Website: walmart
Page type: billing-address
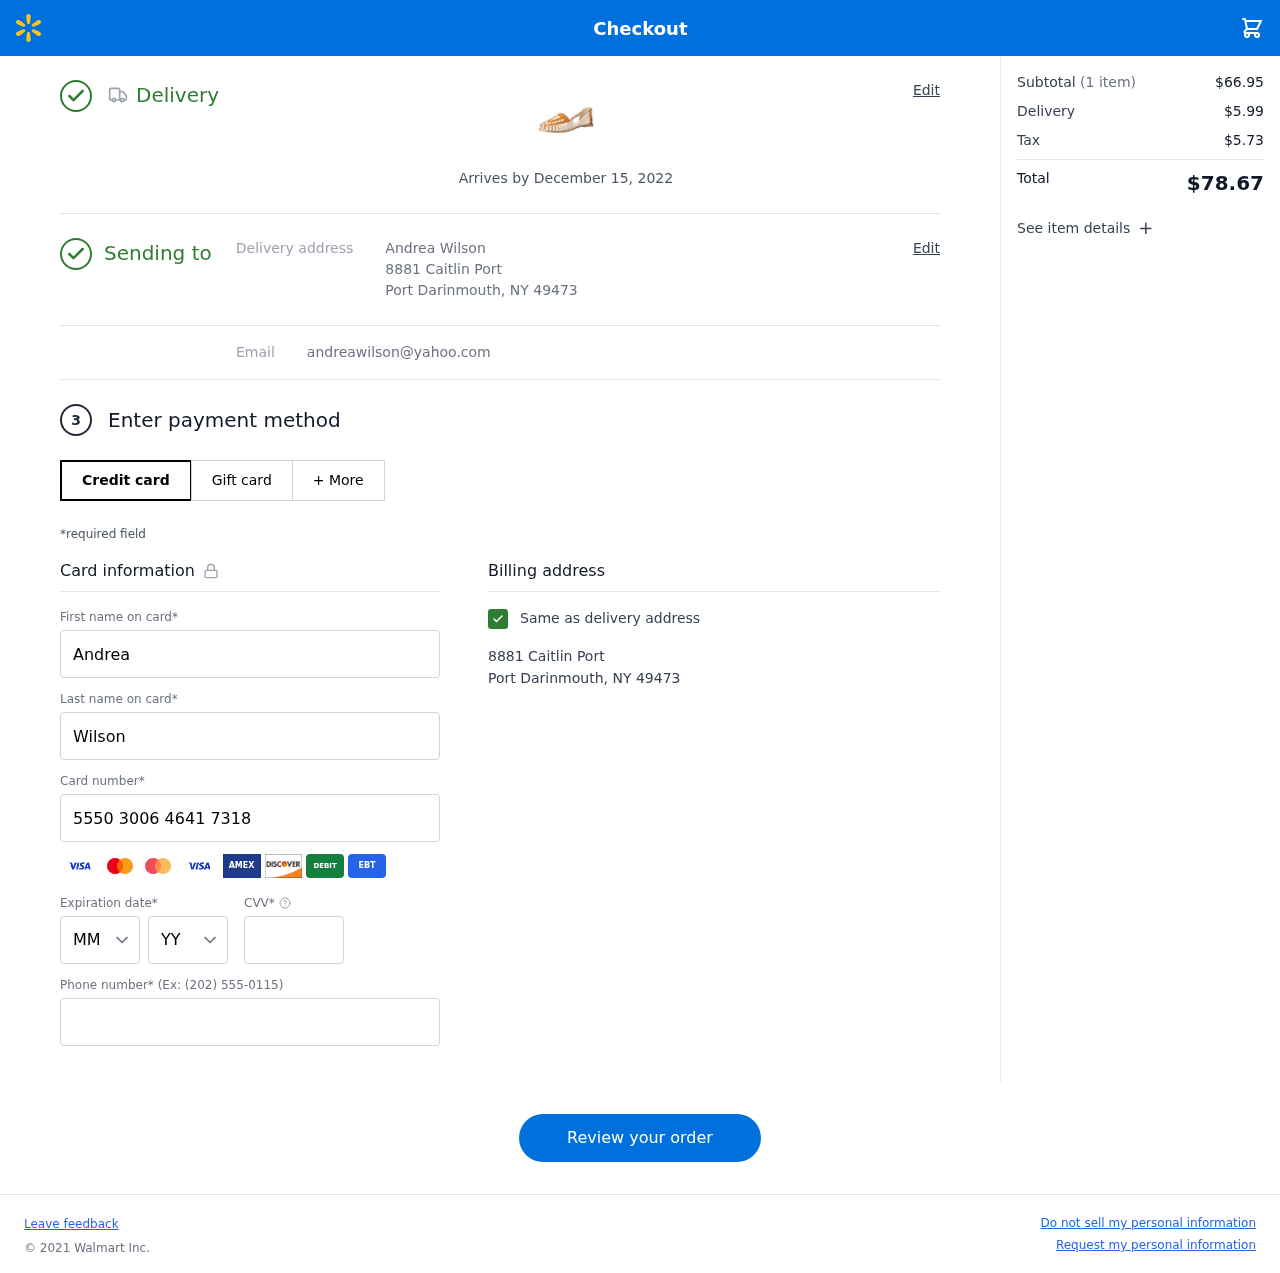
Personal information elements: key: PII_CARD_CVV
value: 358
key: PII_CARD_EXPIRY_MONTH
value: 07
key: PII_CARD_EXPIRY_YEAR
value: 28
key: PII_CARD_NUMBER
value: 5550 3006 4641 7318
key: PII_EMAIL
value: andreawilson@yahoo.com
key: PII_FIRSTNAME
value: Andrea
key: PII_FULLNAME
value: Andrea Wilson
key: PII_LASTNAME
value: Wilson
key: PII_PHONE
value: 6544829487
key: PII_STREET
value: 8881 Caitlin Port
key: PII_CITY_STATE_ZIP
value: Port Darinmouth, NY 49473
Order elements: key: ORDER_DELIVERY_DATE
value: Arrives by December 15, 2022
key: ORDER_NUM_ITEMS
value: (1 item)
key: ORDER_SUBTOTAL
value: $66.95
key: ORDER_SHIPPING_COST
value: $5.99
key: ORDER_TAX
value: $5.73
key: ORDER_TOTAL
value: $78.67